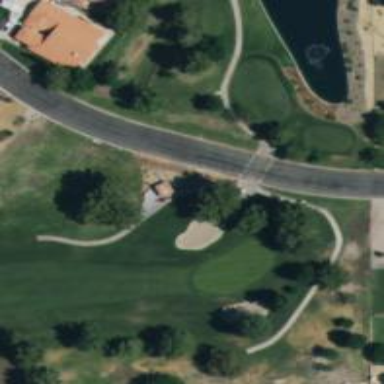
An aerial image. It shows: Path for both roads and golfers.